Question: I'm starting with VBA and I'm very upset to discover I have fallen at the first hurdle in this book I am following.
I should type the following
'''
Function Hello() As String
Hello = "Greetings"
End Function
'''
This all works fine but next I am supposed to change the text and see the function change on the Excel spreadsheet. Unfortunately I can't get this to work. Does anyone know why?

I've saved the document as an Excel Macro-enabled workbook and tried opening and closing.
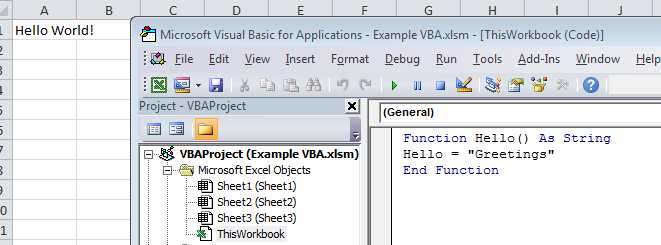
Answer: You seem to have this function in the code-file for 'thisWorkbook', but it should be in a module. Add a module to your project, place your code there and make the function 'Public'. See also: <URL>